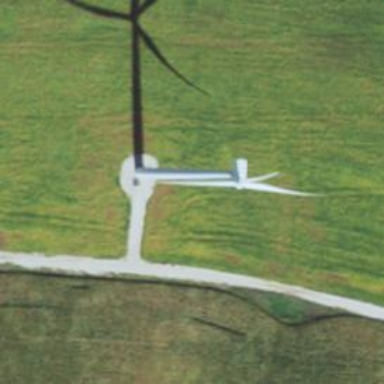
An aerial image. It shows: Wind generator powered by wind. The generator type is horizontal axis and it uses wind turbines.